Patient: sex M, age 61
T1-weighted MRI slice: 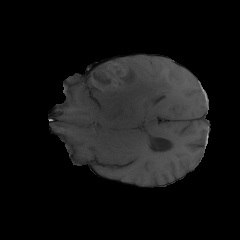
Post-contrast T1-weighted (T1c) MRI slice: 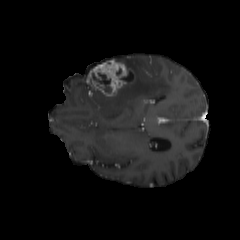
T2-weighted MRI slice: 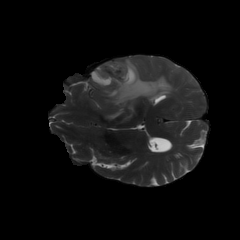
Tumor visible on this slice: yes
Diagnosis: Glioblastoma, IDH-wildtype
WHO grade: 4